Question: I have input field in HTML with number text which has a dots i.e "1.00.1". If I double click on this field in IE or firefox, browser select only a part of the text (between the dots), but in Chrome double click select the whole text in this field.
What is the best way to change this behavior in Chrome? If I have only text (ie "test.test") in input fields, double click with selection in Chrome works the same like IE and Firefox.

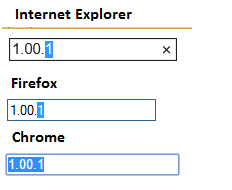
Answer: It should be possible but complex. First you have to detect cursor position on click (first click of the dblclick), store it and use it in dblclick (second click) :
<URL>
Here your problem will be to not trigger the click on dblclick, because it will change the cursor position wich is wrong (reset cursor pos to 0). I tried but this is gonna be hard to manage :
<URL>
'''
jQuery(document).on('click',"#input",function(){
var clickpos = jQuery(this).getCursorPosition() ;
jQuery(this).data('clickpos',clickpos) ;
console.log("Click ! " + clickpos) ;
});
jQuery(document).on('dblclick',"#input",function(){
console.log("DblClick ! " + jQuery(this).data('clickpos')) ;
});
'''
There is a way but it's not perfert (does not respect the OS behavior of dblclick, it set a custom timeout to imitate dblclick) :
<URL>
If you can manage to get the cursor position on dblclick, you will then just have to find your first and last character position where you want jQuery to start/stop your selection :
<URL>
I can't help you much more but the difficult part here is the dblclick triggering click, the second part should be easier.
Hope this can help
HF